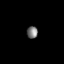
Tissue: lung
Cell type: Epithelial cells
Senescence score: 0.1538
Nuclear area (px): 134
Mean DAPI intensity: 117.784